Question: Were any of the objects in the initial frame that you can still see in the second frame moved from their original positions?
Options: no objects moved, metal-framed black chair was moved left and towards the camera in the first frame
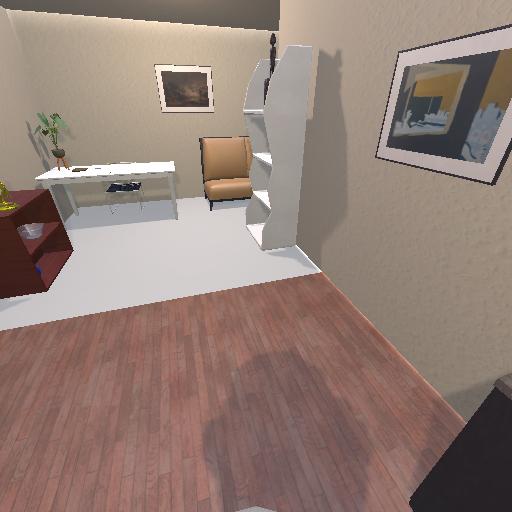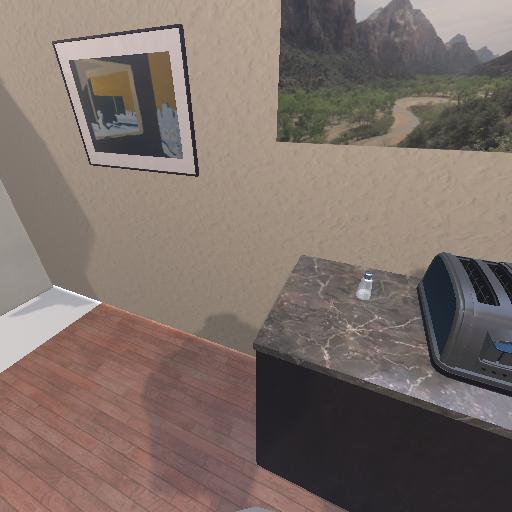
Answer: no objects moved